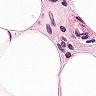
Metastatic tissue present: yes